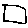
Label: square